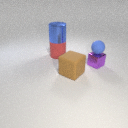
small purple metal cube below small blue rubber sphere